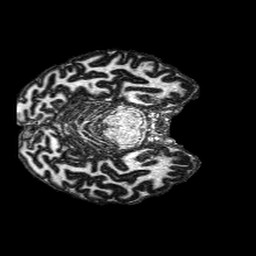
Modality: MP2RAGE
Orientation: axial